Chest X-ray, PA view. Patient: 30 years old, sex F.
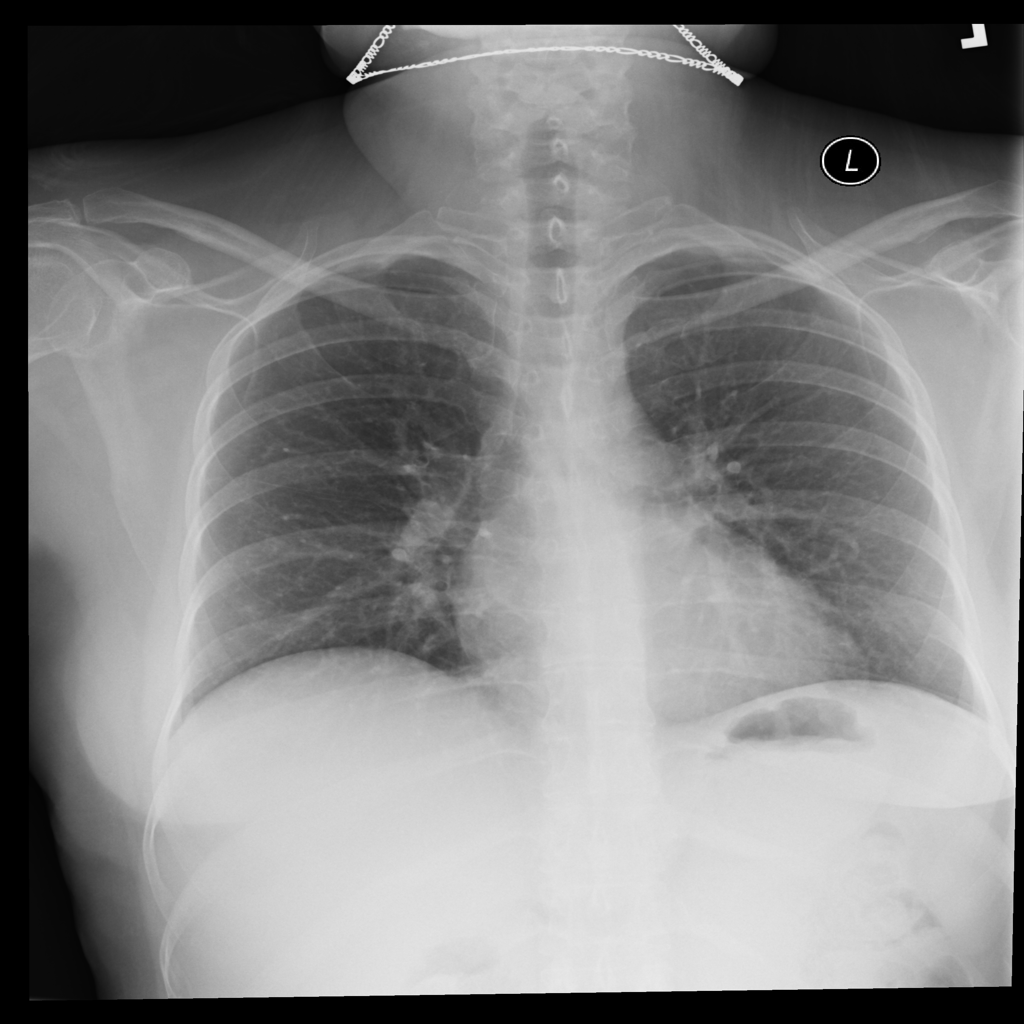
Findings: No Finding